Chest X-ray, PA view. Patient: 52 years old, sex M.
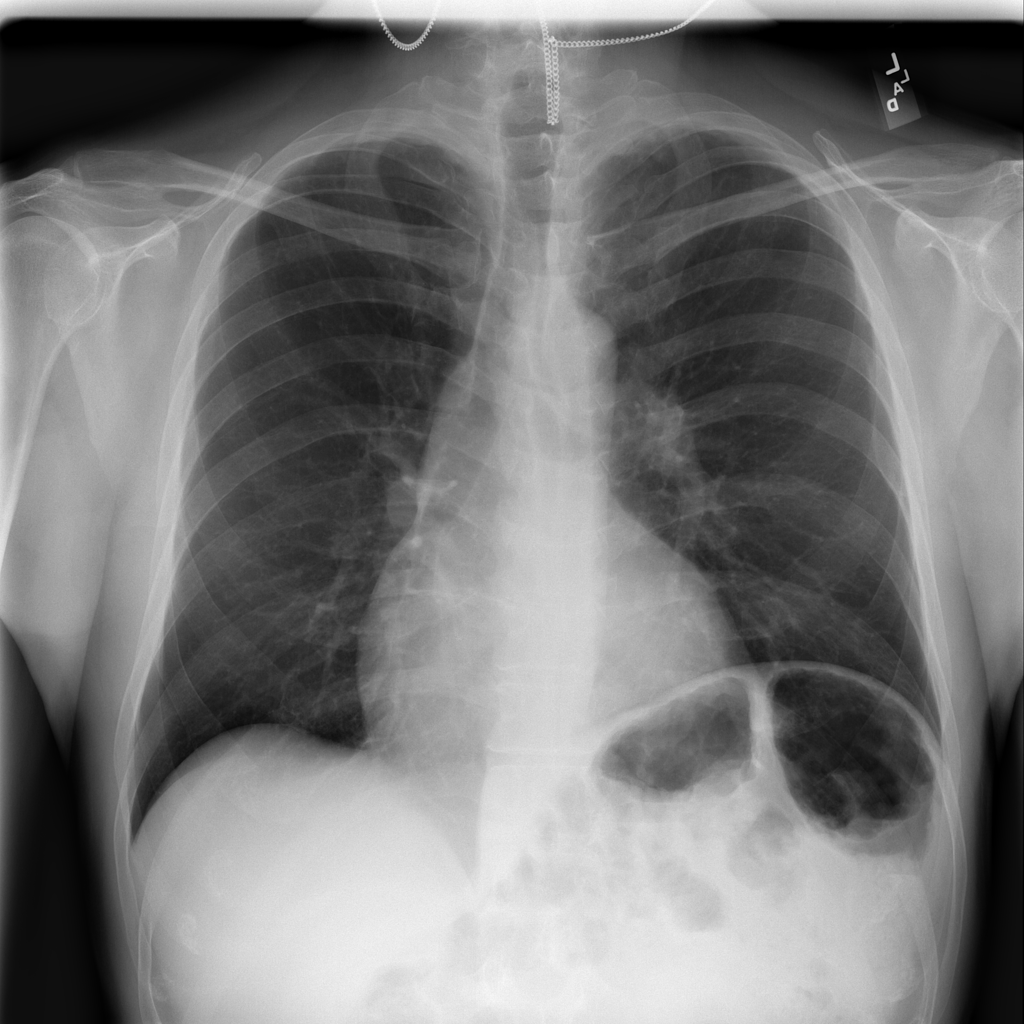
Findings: No Finding